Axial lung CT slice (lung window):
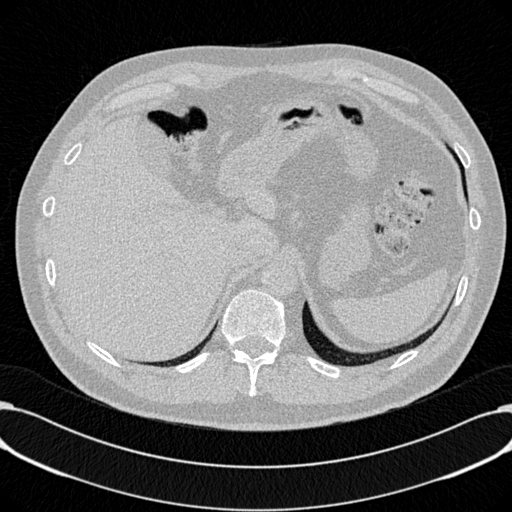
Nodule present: no